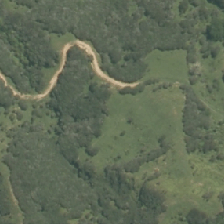
Land cover: low_producing_grassland